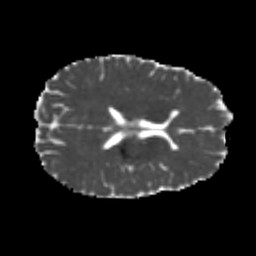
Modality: MD
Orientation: axial
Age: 23
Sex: male
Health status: healthy
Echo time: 0.074 s